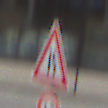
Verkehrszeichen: EinseitigVerengteFahrbahnRechts
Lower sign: Geschwindigkeit40
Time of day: Midday
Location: Outdoor (Urban)
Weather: Overcast
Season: NotSpecified
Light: Natural